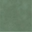
Piece: xx